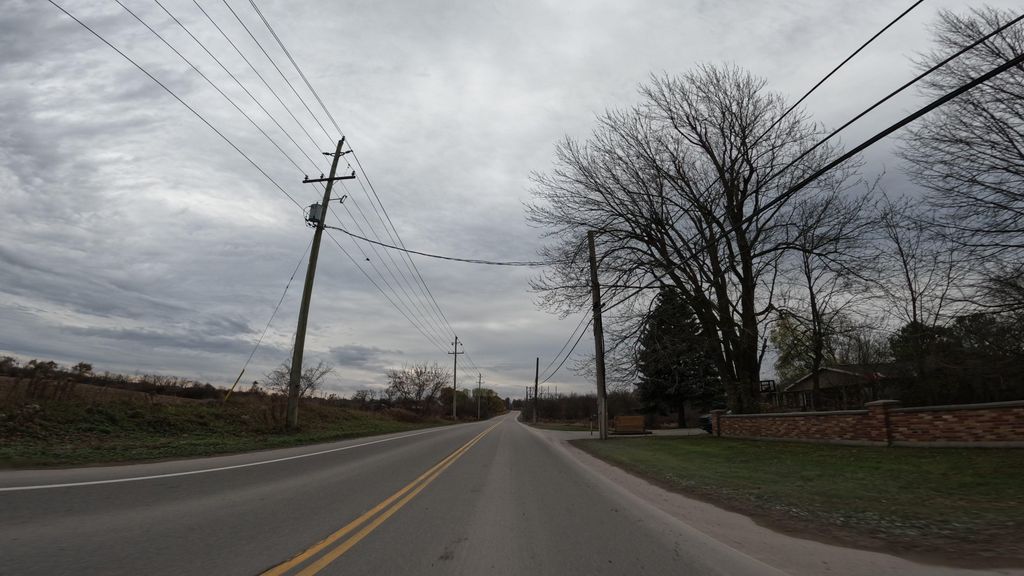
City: hamilton